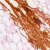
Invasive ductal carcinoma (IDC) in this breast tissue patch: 0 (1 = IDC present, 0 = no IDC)